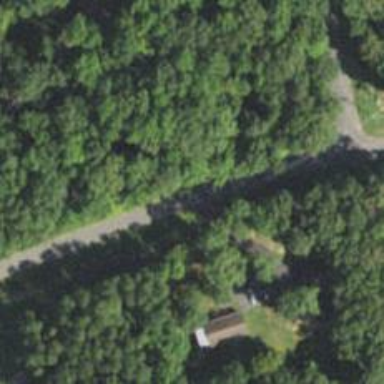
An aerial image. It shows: Tertiary road.